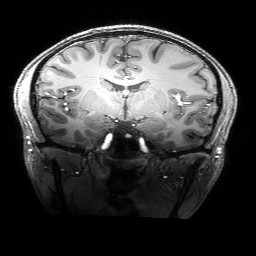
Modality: T1w
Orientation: sagittal